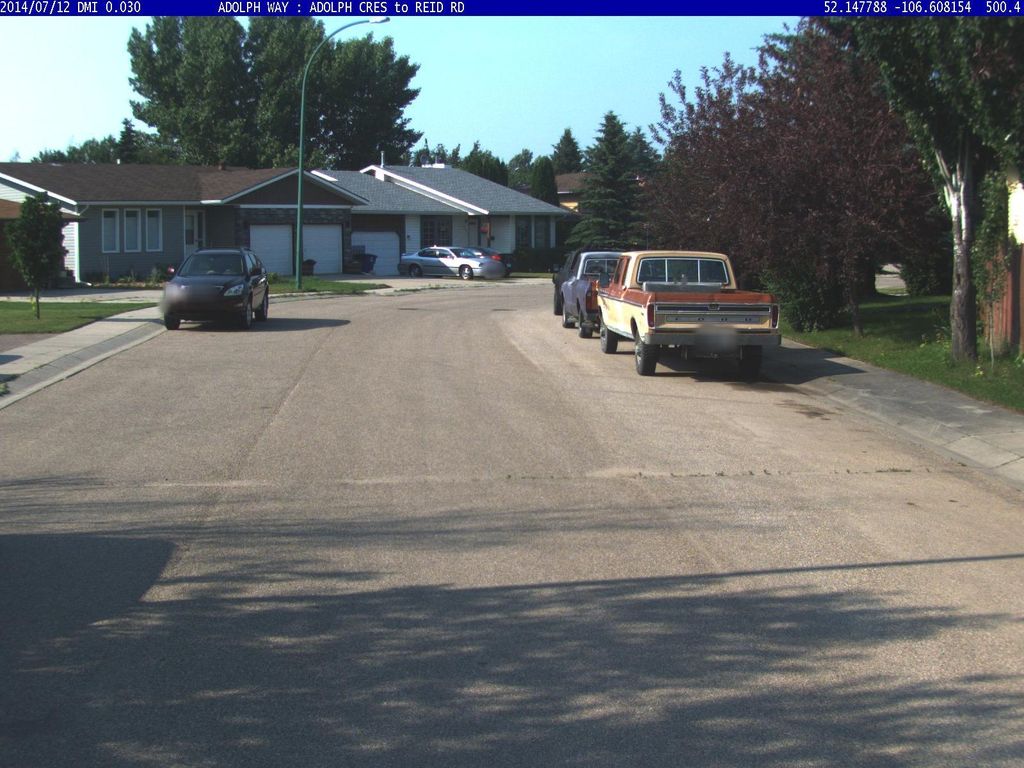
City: saskatoon